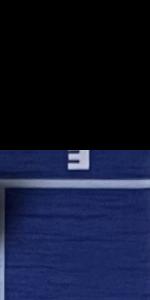
Label: Empty